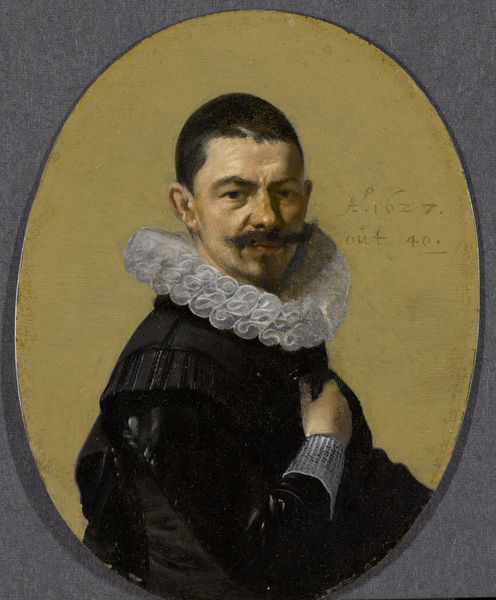
Titel: Portret van een man
Künstler: Willem Cornelisz. Duyster
Standort: Amsterdam
Institution: Rijksmuseum
Schlagwörter: face, moustache, portrait, sourcils, blanc, noir, main, profil, regard, collerette, sourcil, froncé, intrigant, veste noir